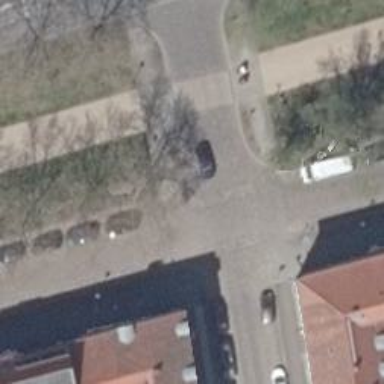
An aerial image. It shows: Residential road with sett sidewalk on the right.